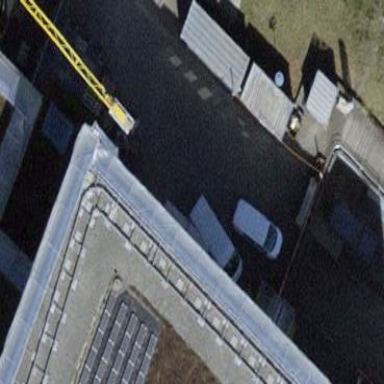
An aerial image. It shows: View of roof of building.